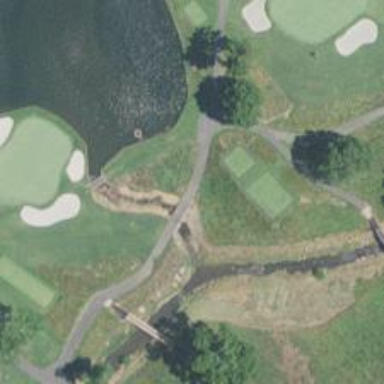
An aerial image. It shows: Path bridge over golf cartpath.